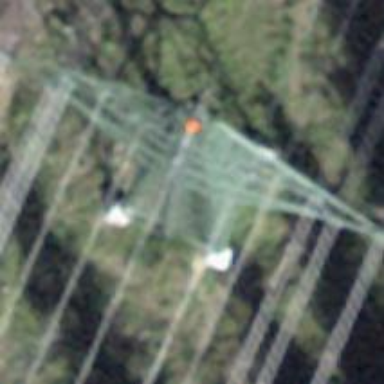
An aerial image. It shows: Lattice structure tower.